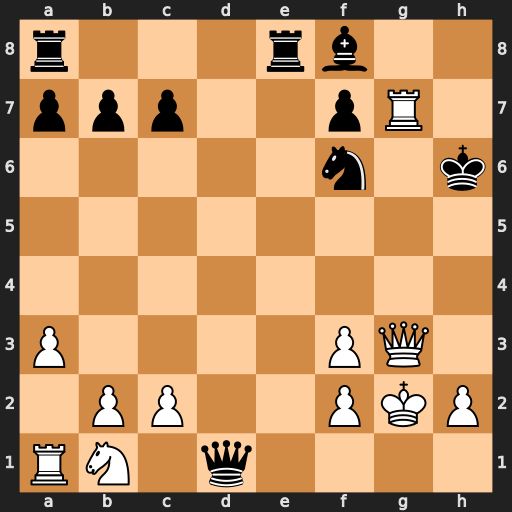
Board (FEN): r3rb2/ppp2pR1/5n1k/8/8/P4PQ1/1PP2PKP/RN1q4
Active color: w
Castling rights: -
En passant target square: -
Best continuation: Qg5#